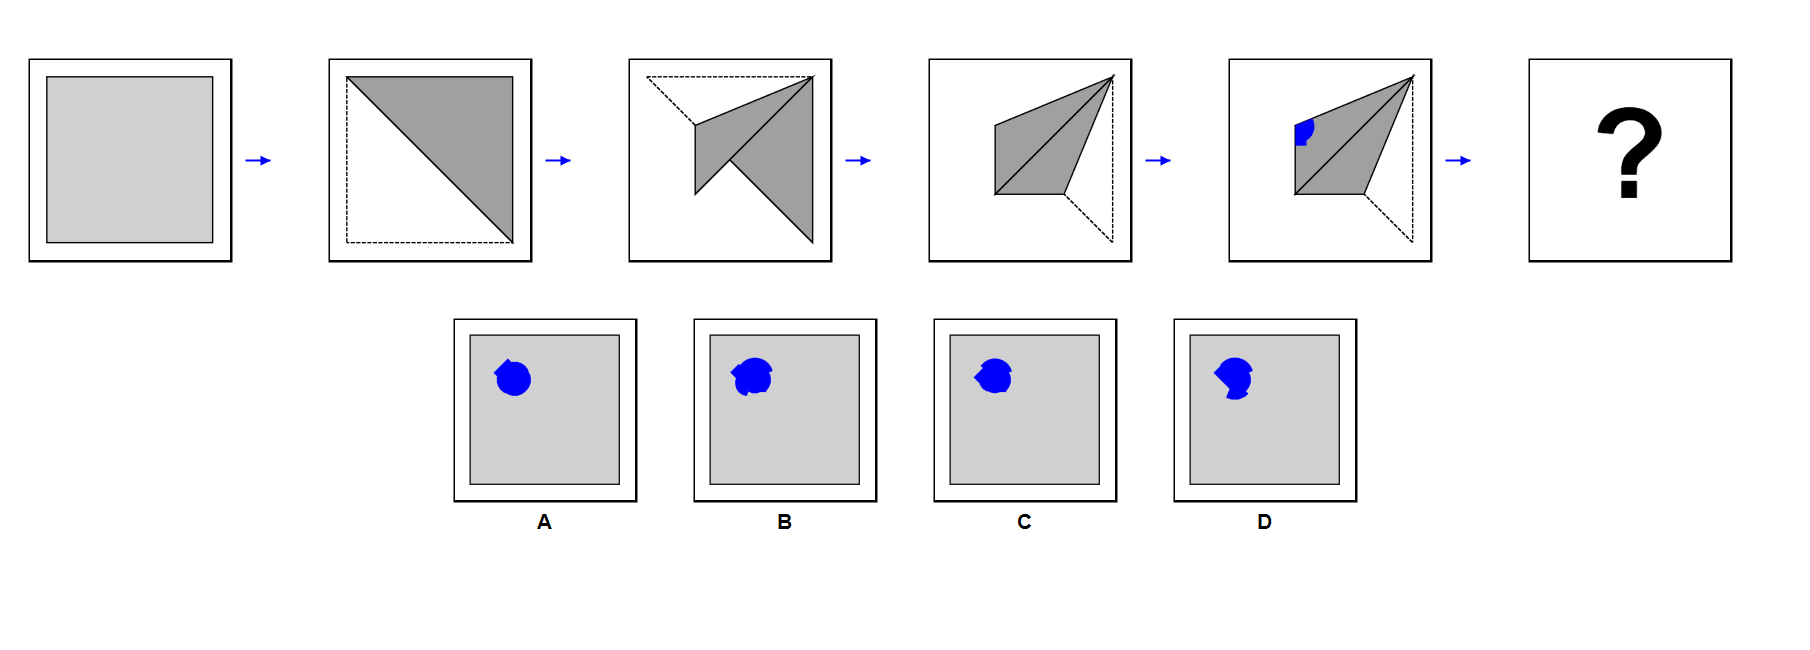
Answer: A